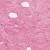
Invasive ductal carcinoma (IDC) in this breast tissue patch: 0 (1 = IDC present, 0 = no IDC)